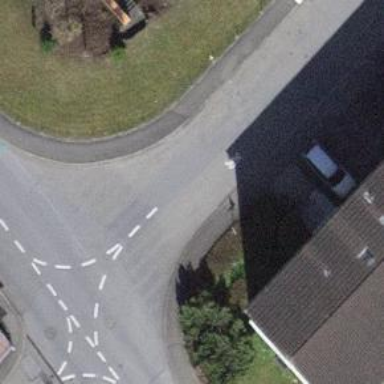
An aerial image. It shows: Kerb barrier.